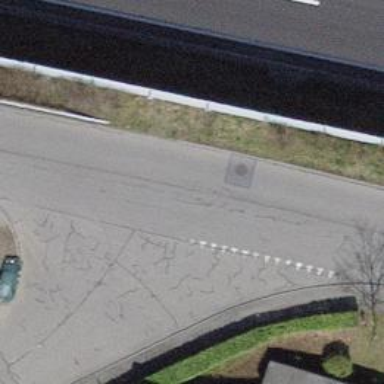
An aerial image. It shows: Road with "give way" sign.